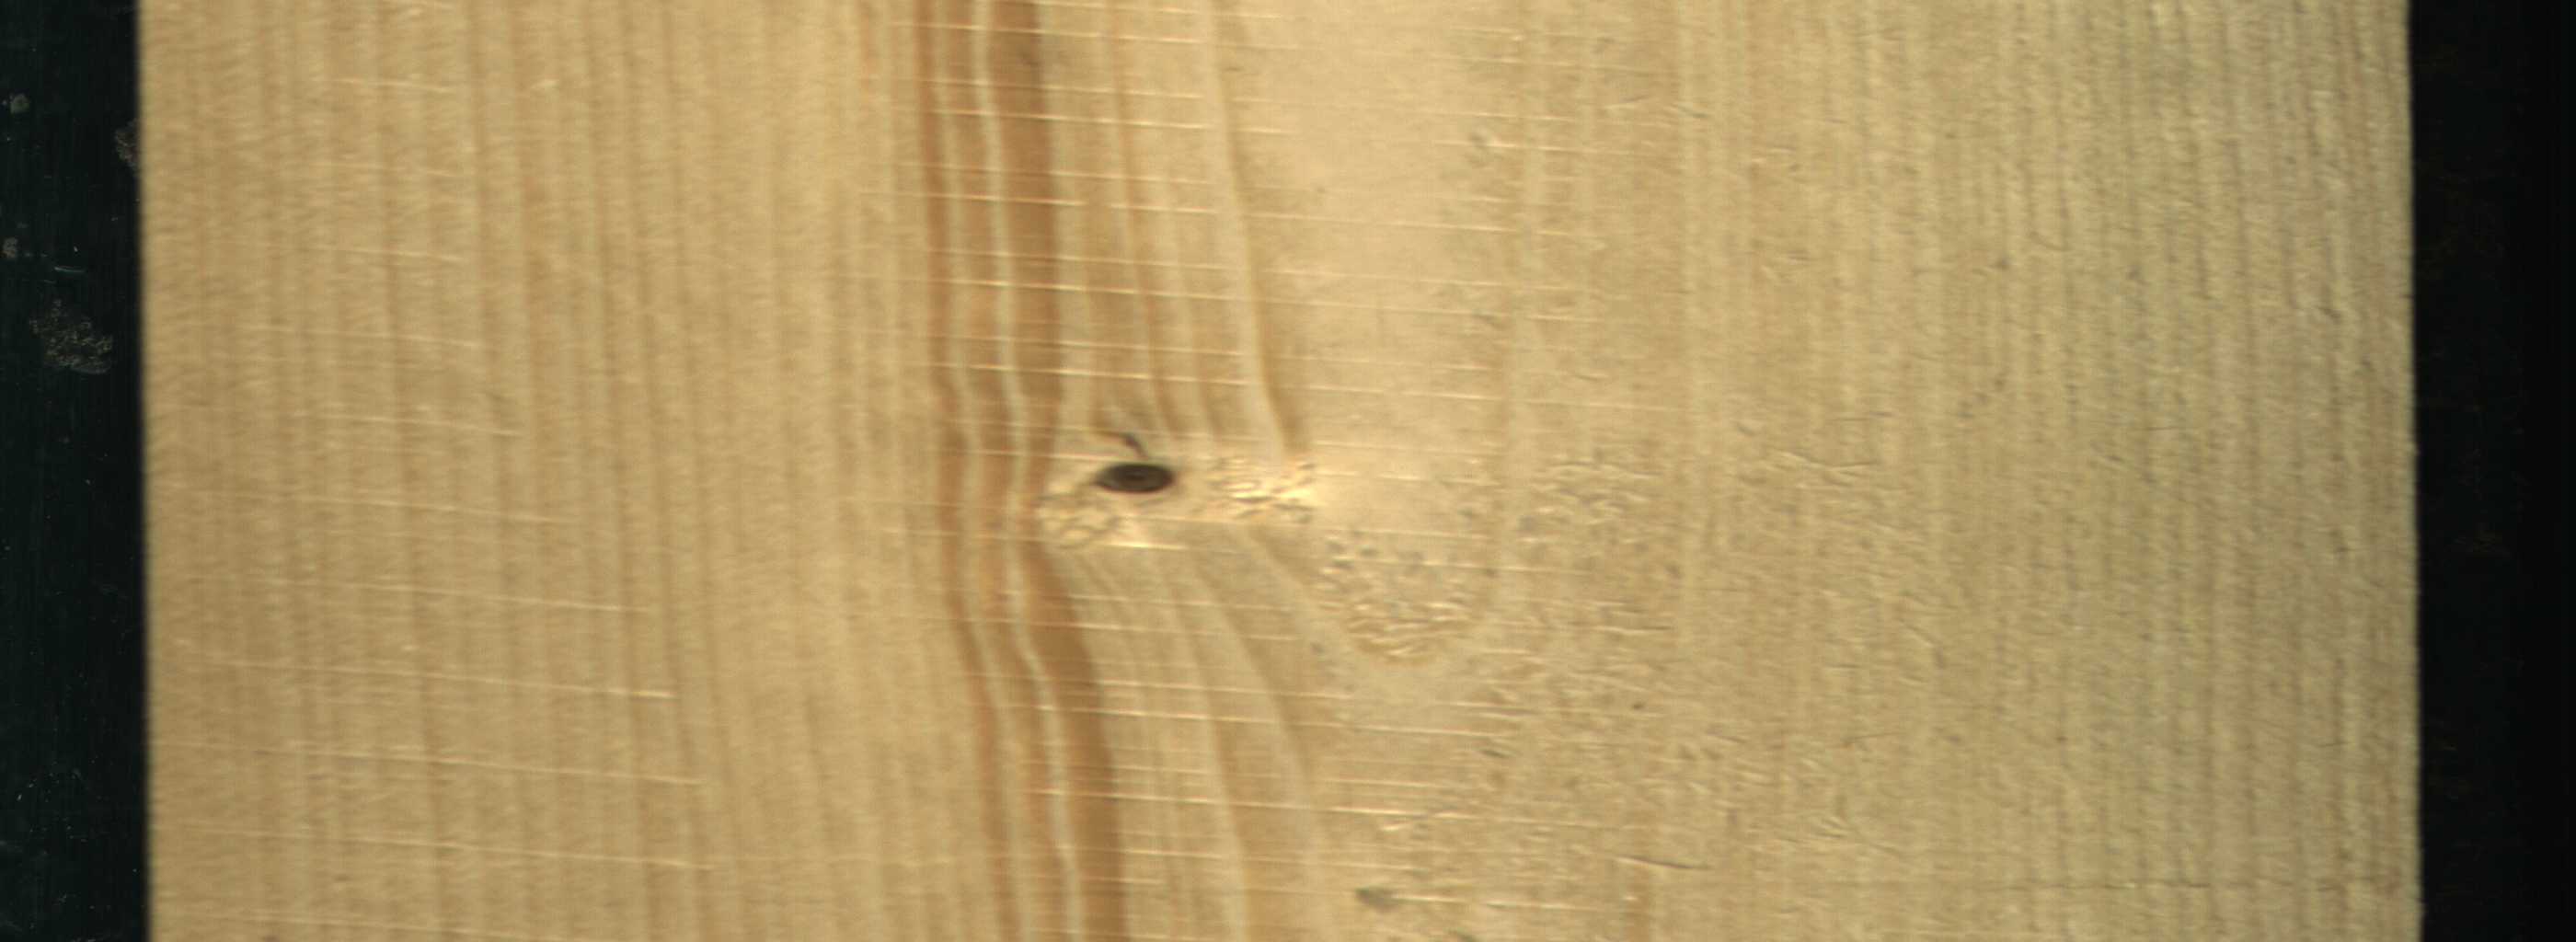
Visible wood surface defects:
Dead_Knot